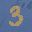
Label: 3